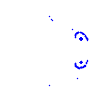
Particle: kaon